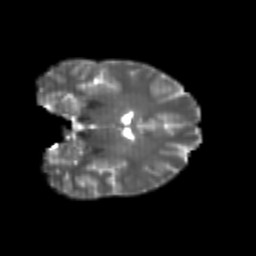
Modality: T2w
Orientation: coronal
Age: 21
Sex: female
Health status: healthy
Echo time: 0.074 s